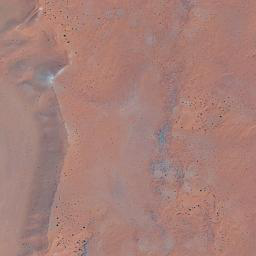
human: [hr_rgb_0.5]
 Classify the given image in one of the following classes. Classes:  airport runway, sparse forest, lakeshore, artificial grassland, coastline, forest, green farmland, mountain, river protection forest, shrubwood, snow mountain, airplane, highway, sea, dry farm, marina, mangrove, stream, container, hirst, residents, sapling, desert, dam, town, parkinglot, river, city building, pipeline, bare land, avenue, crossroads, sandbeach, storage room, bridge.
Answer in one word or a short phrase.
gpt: desert